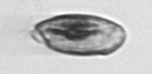
Label: Katodinium_or_Torodinium